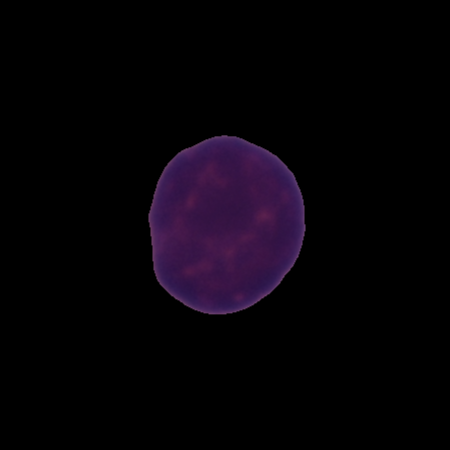
Label: healthy